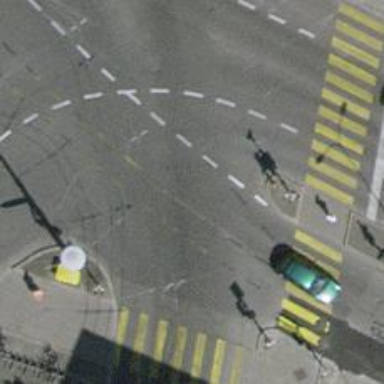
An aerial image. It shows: Road with traffic signals.